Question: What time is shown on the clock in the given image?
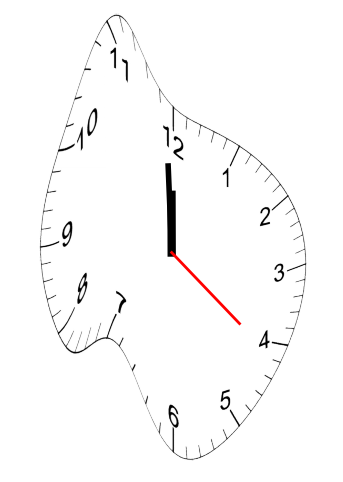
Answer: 11:59:21